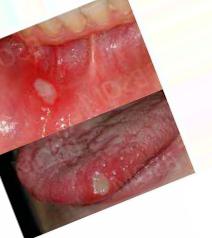
Condition: Mouth Ulcer